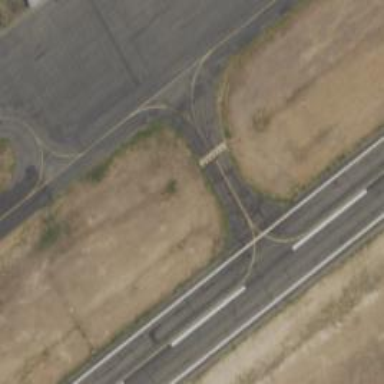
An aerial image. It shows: Image of taxiway at airport.